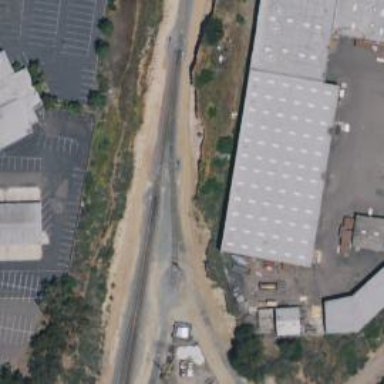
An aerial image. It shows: Railway siding with rails.